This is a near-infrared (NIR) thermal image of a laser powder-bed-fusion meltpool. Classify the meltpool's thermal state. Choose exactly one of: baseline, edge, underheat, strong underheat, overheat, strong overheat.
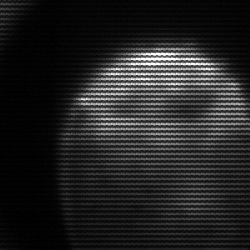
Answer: edge